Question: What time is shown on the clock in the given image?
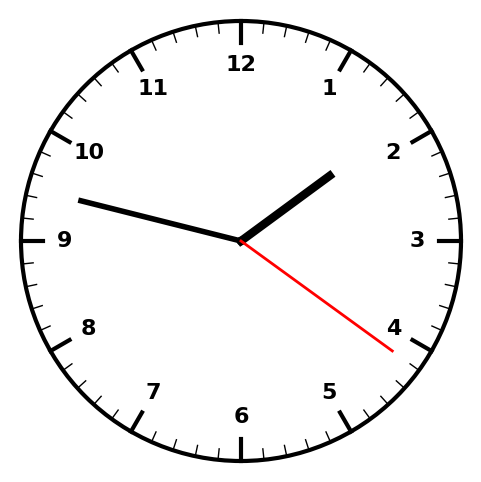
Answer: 01:47:21